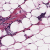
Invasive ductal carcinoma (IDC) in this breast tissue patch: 0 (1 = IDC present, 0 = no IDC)